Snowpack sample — Buffalo Mountain, Silverthorne, Colorado, USA (2/22/26, 2:02 PM MST)
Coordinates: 39.622, -106.113
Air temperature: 33 °F
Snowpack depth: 63 cm
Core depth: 40 cm
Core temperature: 26.6 °F
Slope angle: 11°, slope face: 116°
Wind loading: low
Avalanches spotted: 0
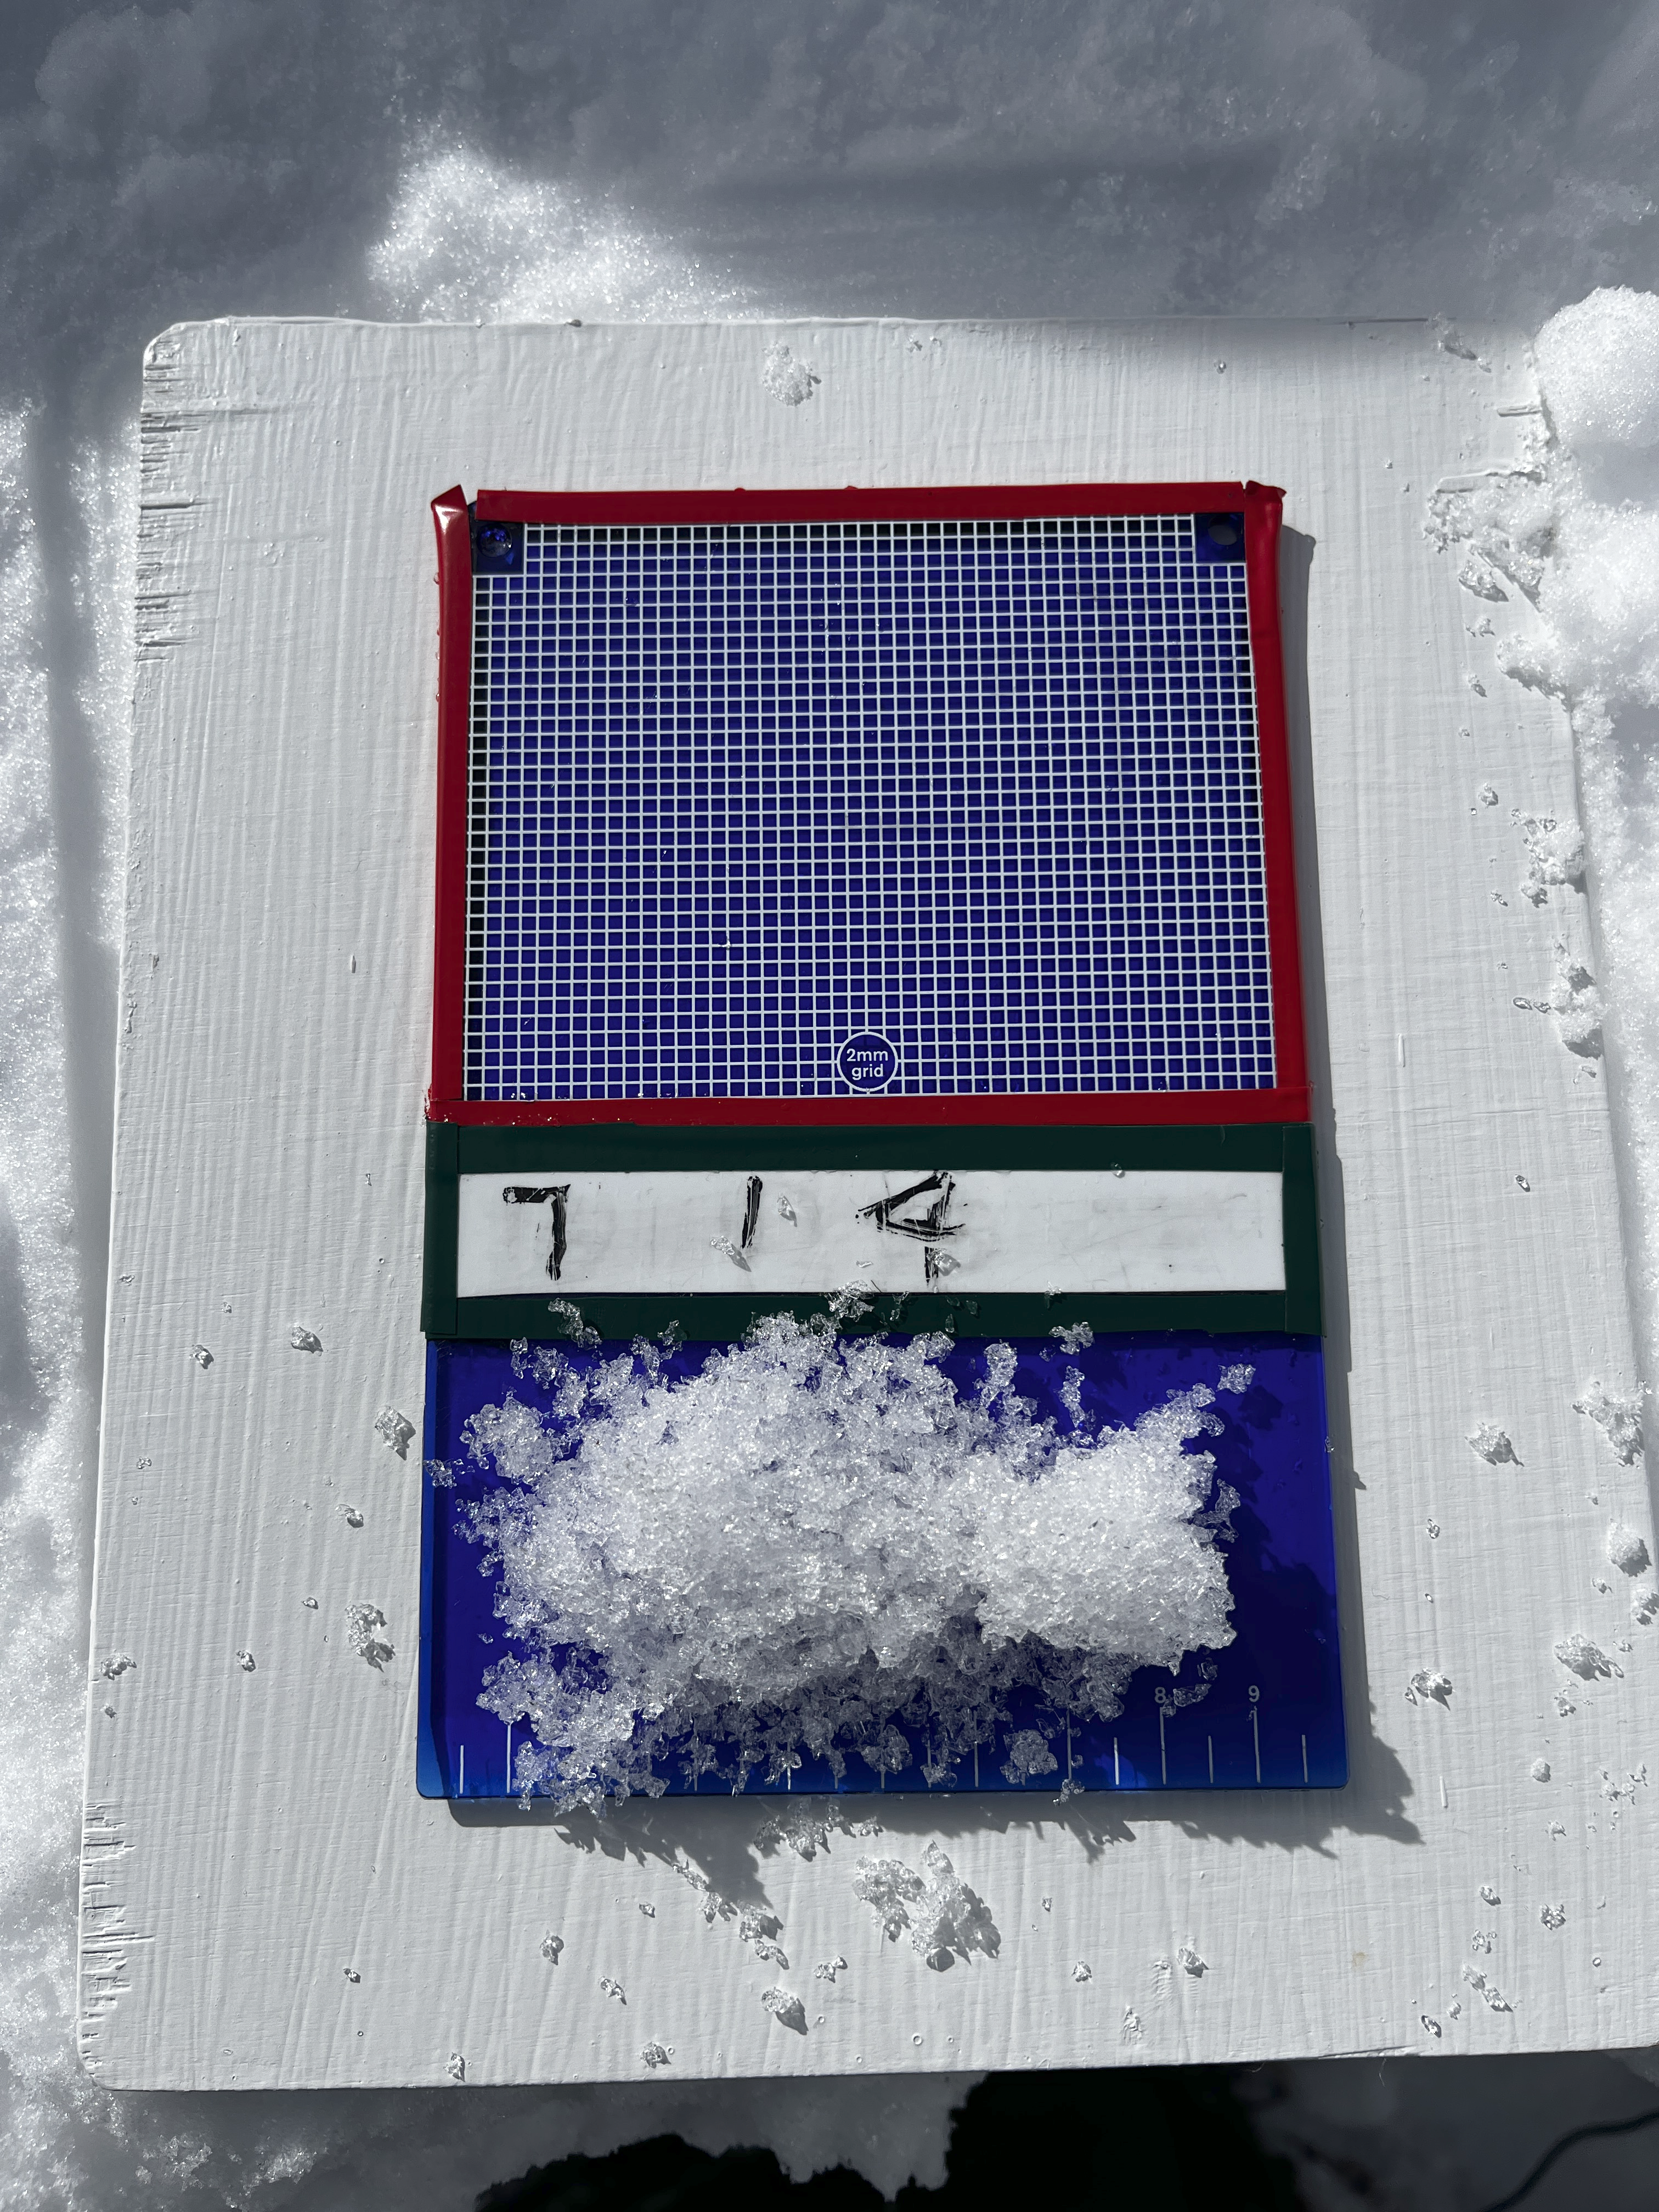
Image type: crystal_card
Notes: In a firebreak similar to site 1, minimal wind loading with no spotted avalanches (not many faces in view though)